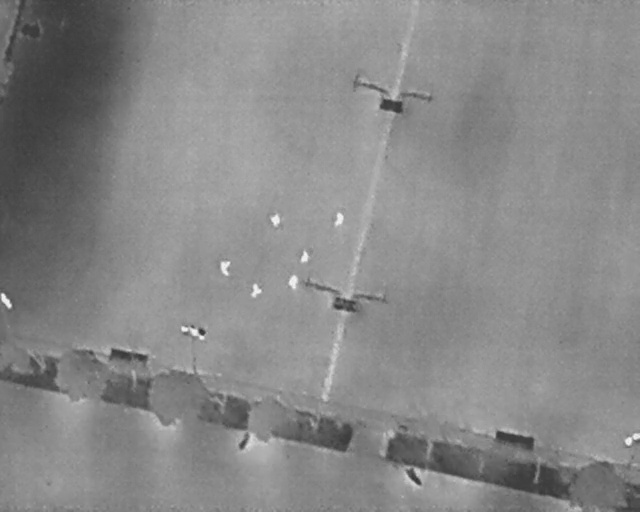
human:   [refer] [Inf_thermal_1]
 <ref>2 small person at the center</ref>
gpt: <box>[[38, 55, 41, 57, 2], [46, 48, 48, 50, 2]]</box>